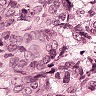
Metastatic tissue present: yes